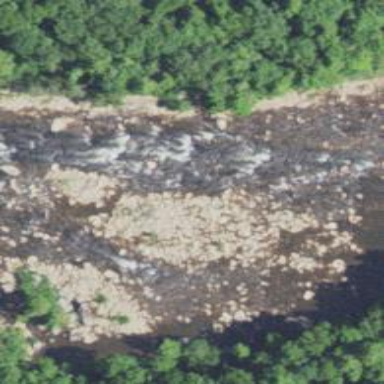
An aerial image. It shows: Rapids in the waterway.